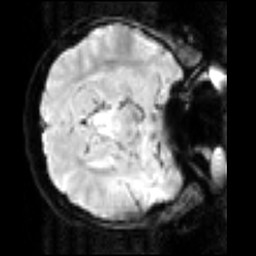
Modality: inplaneT2
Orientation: axial
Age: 23
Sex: female